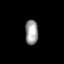
Tissue: skin
Cell type: Fibroblasts
Senescence score: 0.6993
Nuclear area (px): 323
Mean DAPI intensity: 152.969